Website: home-depot
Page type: customer-info-address
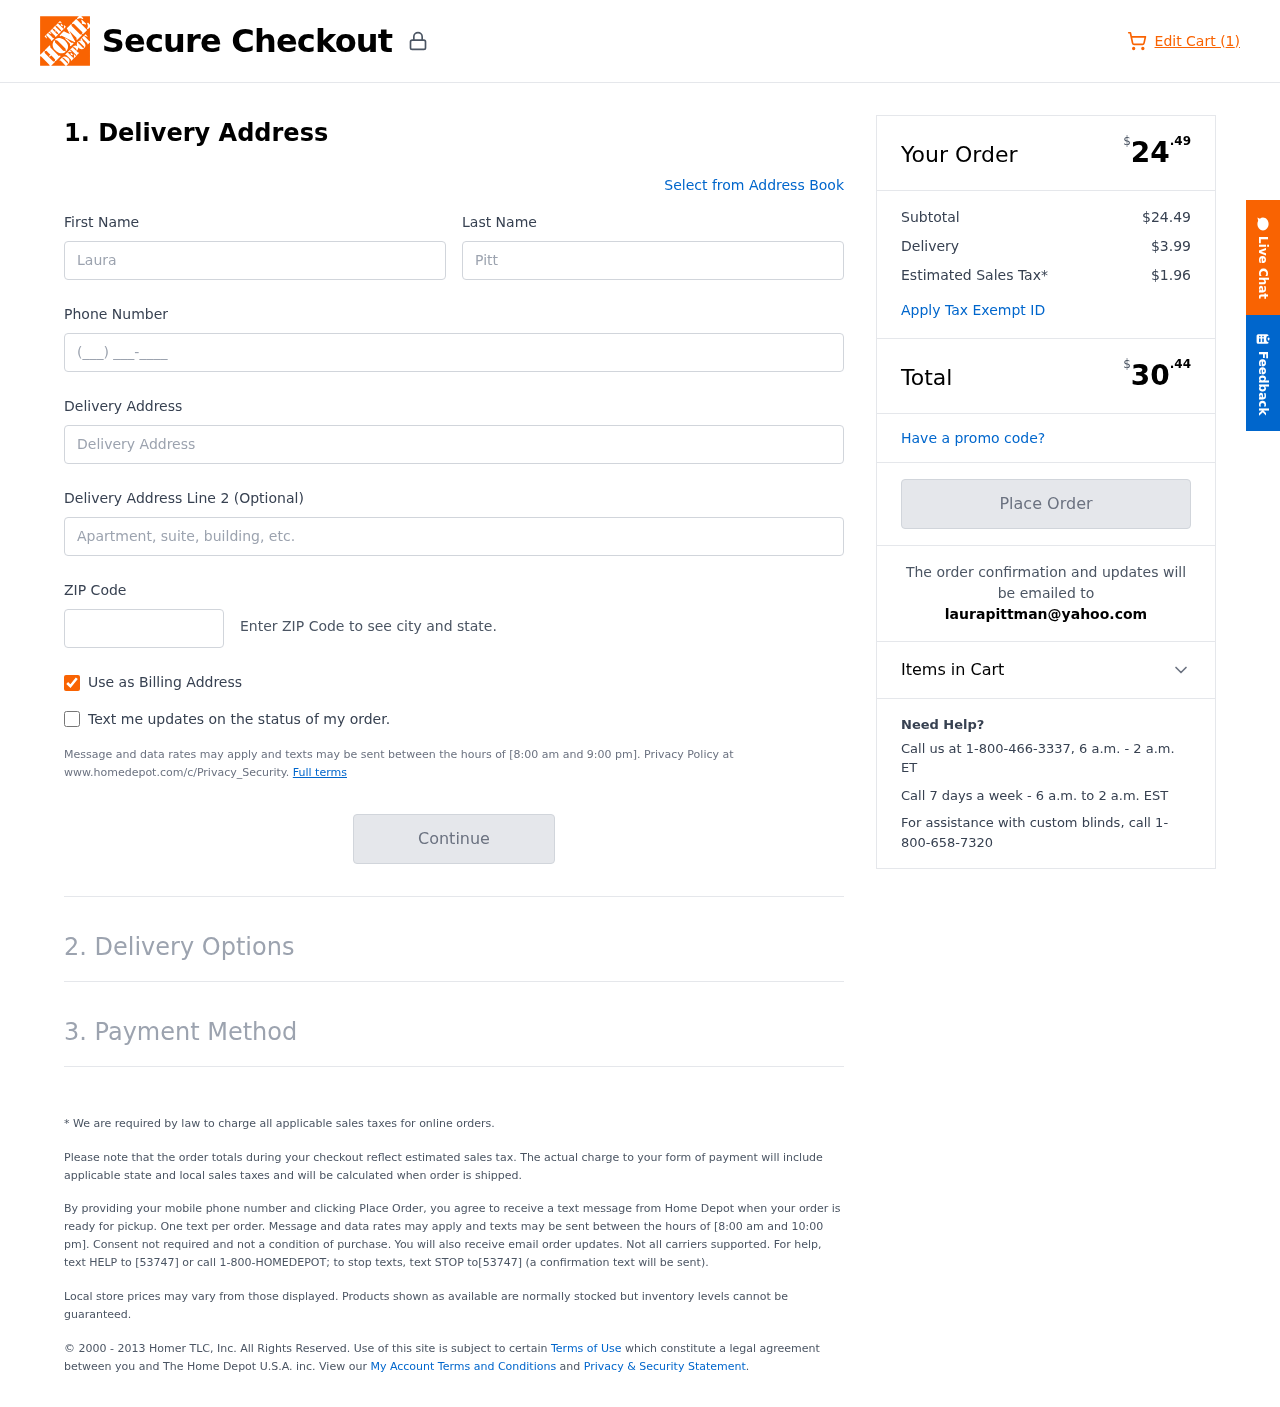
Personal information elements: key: PII_EMAIL
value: laurapittman@yahoo.com
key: PII_FIRSTNAME
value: Laura
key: PII_LASTNAME
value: Pittman
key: PII_PHONE
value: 2522646579
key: PII_POSTCODE
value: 19265
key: PII_STREET
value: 6041 Melissa Lock Apt. 356
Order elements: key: ORDER_NUM_ITEMS
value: Edit Cart (1)
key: ORDER_SUBTOTAL_HEADER
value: $24.49
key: ORDER_SUBTOTAL
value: $24.49
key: ORDER_SHIPPING_COST
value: $3.99
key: ORDER_TAX
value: $1.96
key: ORDER_TOTAL2
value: $30.44